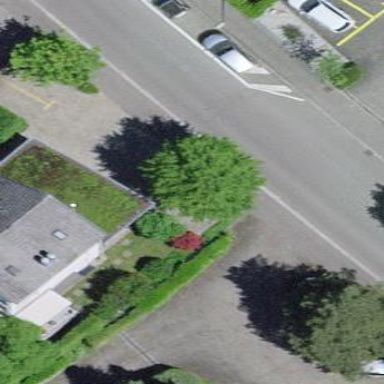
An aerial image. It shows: Garage.